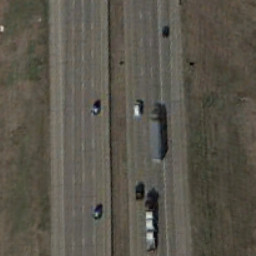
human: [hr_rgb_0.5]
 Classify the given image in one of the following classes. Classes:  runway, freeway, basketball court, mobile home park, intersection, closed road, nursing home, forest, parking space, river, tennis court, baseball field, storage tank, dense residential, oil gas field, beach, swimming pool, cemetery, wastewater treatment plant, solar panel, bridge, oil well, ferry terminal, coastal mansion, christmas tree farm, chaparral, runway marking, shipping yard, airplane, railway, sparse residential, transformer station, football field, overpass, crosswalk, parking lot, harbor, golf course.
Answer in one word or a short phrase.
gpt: freeway